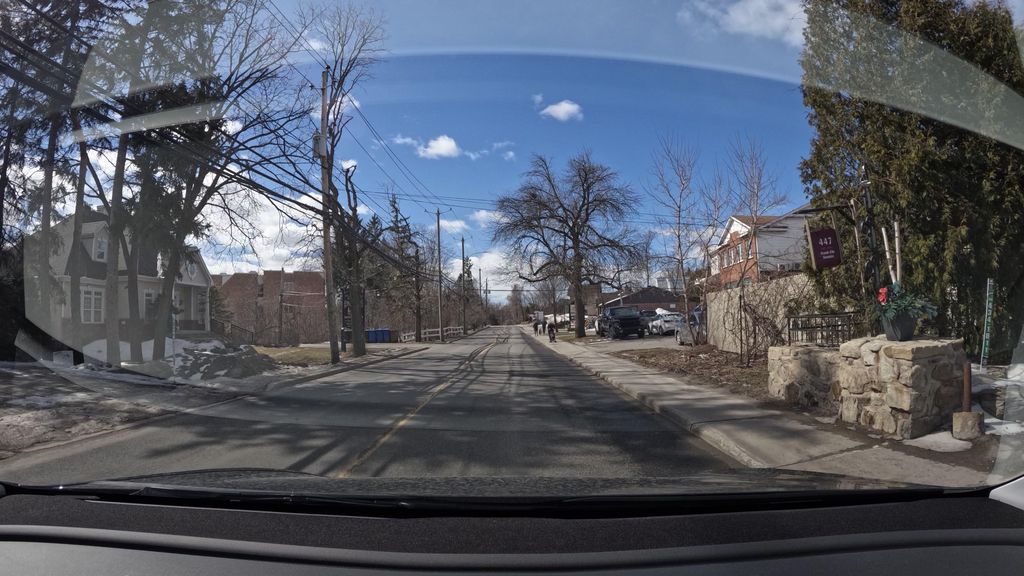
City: montreal